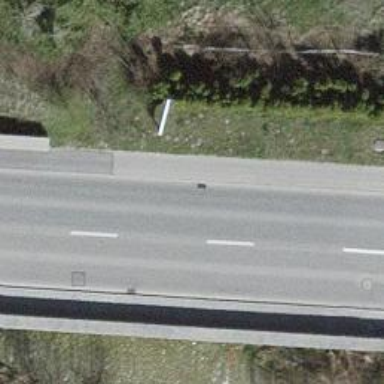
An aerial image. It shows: Primary highway crossing over bridge.